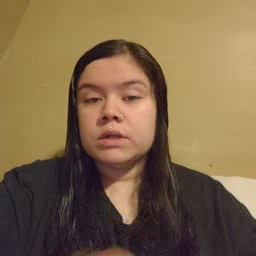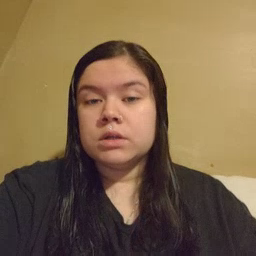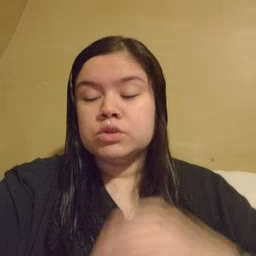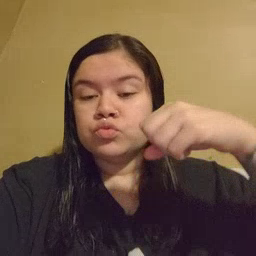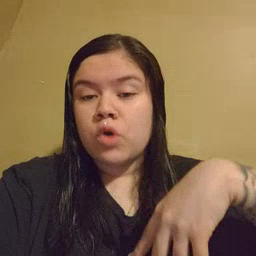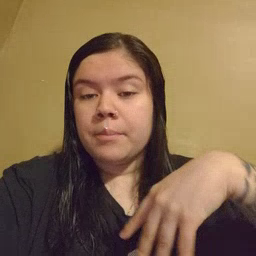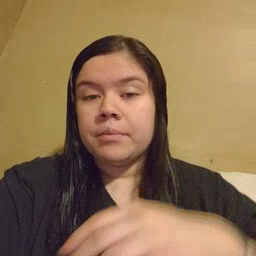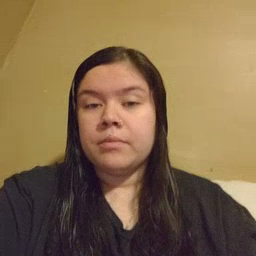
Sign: drop